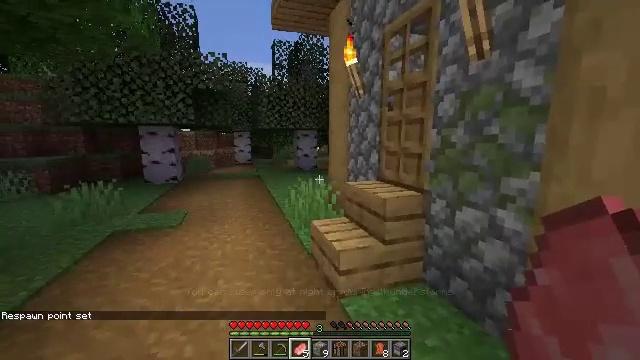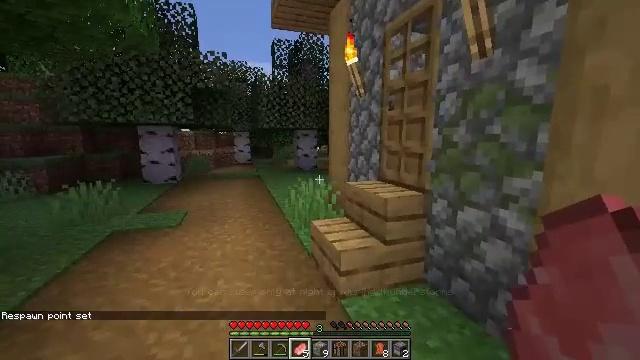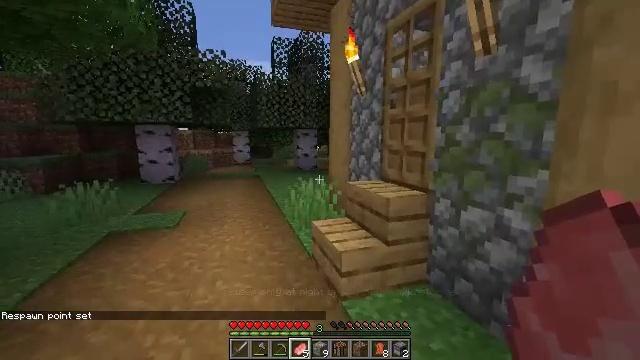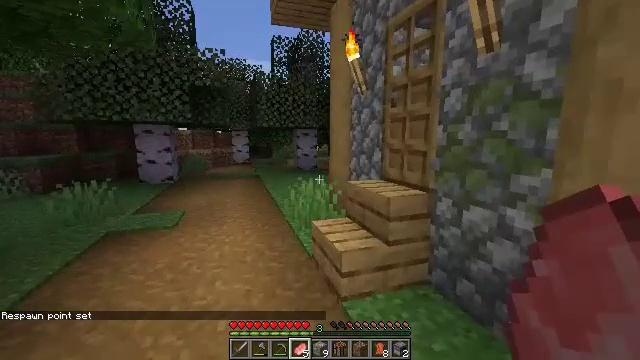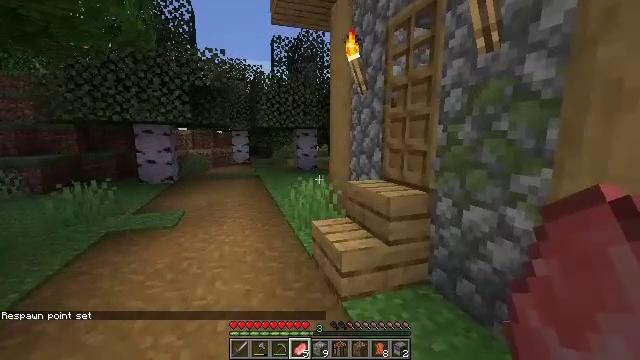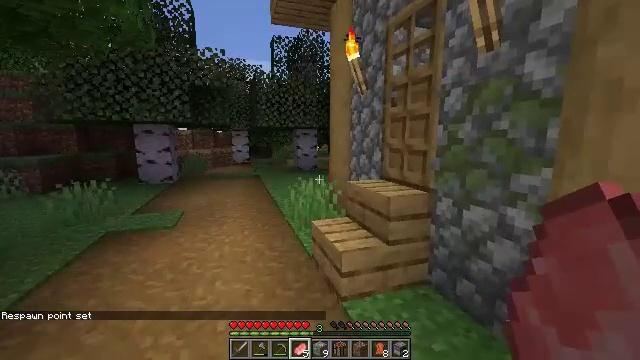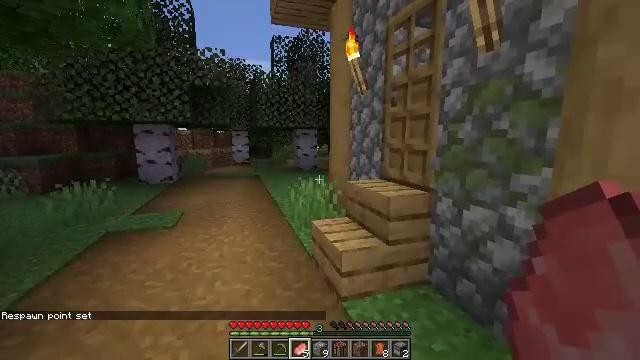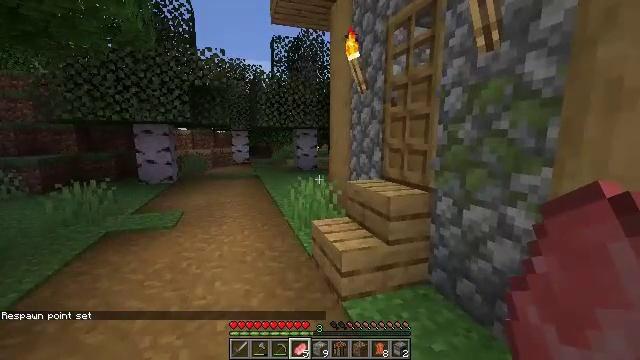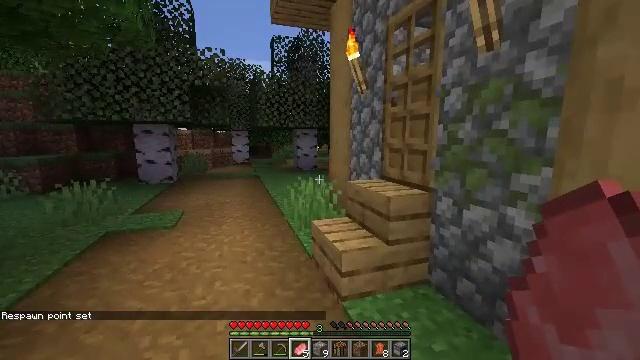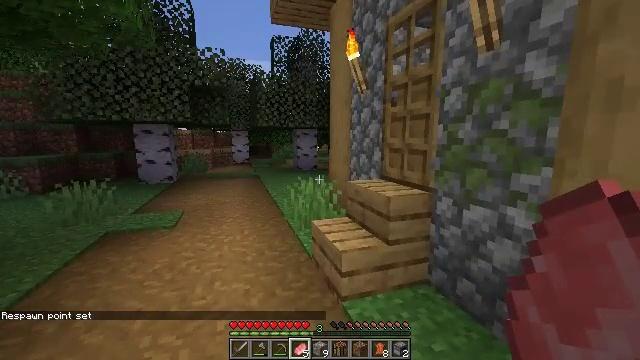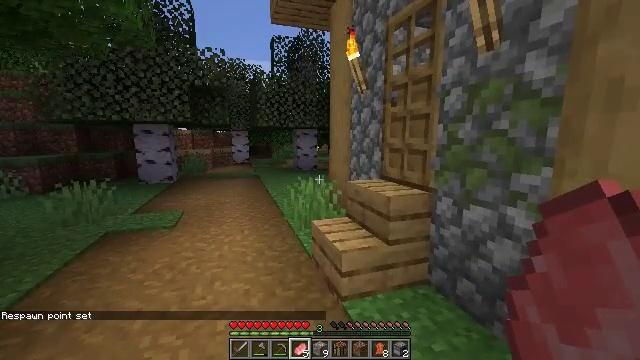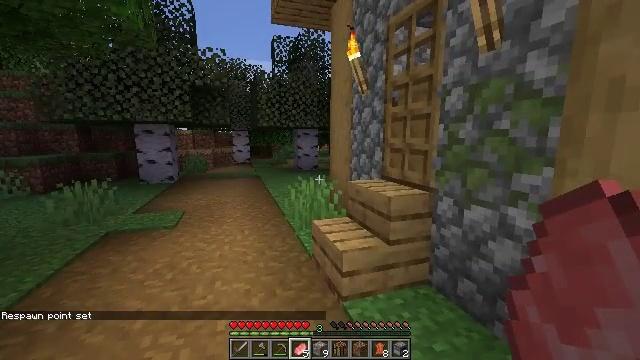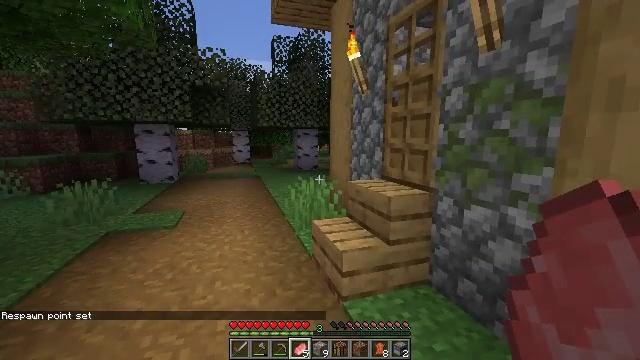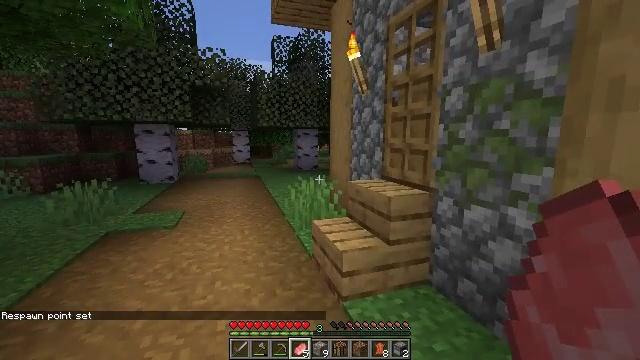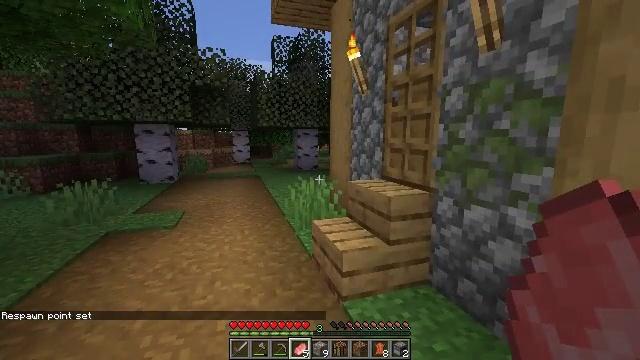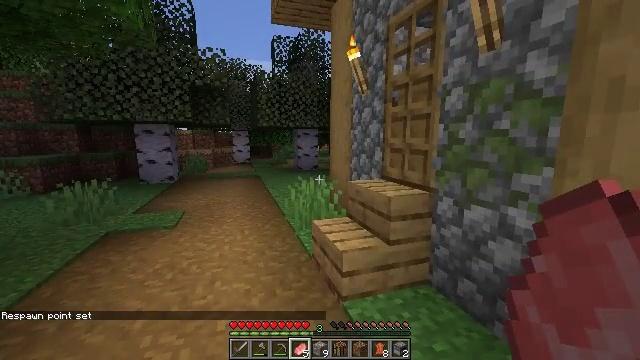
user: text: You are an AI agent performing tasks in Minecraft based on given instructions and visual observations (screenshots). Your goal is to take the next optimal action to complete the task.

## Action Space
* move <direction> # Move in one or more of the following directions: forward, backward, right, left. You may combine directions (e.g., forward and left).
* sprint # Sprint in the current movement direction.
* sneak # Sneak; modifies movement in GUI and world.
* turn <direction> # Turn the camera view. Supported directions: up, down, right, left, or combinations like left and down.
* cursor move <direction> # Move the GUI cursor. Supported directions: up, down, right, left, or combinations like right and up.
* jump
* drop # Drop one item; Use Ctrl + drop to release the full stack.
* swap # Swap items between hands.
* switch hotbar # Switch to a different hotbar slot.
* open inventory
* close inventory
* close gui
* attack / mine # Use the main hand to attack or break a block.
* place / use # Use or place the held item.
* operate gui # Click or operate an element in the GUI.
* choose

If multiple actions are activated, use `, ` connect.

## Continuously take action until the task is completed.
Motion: motion action
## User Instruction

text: Break the blast furnace block.
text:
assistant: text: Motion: no_op
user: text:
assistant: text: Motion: no_op
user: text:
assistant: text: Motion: no_op
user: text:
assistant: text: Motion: no_op
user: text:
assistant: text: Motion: no_op
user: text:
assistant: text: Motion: no_op
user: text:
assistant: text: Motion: no_op
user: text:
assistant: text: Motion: no_op
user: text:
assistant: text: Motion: no_op
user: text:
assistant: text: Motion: no_op
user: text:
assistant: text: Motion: no_op
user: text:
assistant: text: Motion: no_op
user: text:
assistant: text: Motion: no_op
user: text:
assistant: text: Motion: no_op
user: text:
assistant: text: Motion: no_op
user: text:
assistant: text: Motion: no_op
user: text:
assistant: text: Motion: turn left
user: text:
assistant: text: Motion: turn left and down
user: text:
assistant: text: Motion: turn left
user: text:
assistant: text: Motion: turn left
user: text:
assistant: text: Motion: turn left
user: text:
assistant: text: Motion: no_op
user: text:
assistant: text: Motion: no_op
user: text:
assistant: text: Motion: no_op
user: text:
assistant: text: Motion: no_op
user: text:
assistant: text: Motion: no_op
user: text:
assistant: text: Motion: turn right
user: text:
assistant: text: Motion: turn right
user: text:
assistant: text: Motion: turn right and down
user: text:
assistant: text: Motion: turn right